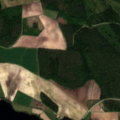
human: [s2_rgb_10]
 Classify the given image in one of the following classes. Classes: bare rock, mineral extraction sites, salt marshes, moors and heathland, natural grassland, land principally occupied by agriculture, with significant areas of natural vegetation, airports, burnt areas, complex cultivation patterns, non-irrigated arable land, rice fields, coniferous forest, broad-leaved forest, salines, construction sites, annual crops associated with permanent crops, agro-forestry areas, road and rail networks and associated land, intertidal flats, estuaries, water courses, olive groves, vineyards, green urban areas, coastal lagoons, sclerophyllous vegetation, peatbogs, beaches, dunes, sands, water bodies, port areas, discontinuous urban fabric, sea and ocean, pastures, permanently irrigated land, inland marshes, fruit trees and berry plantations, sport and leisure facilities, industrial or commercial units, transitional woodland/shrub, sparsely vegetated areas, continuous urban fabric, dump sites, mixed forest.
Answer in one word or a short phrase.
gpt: non-irrigated arable land, land principally occupied by agriculture, with significant areas of natural vegetation, coniferous forest, mixed forest, transitional woodland/shrub, water bodies